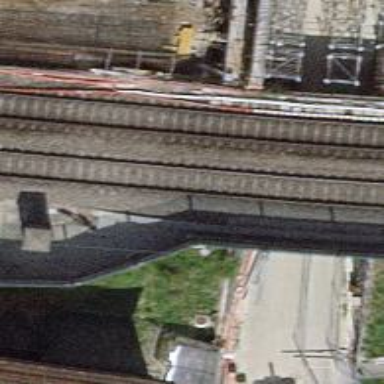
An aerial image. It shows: Bridge with single railway track electrified by contact line.